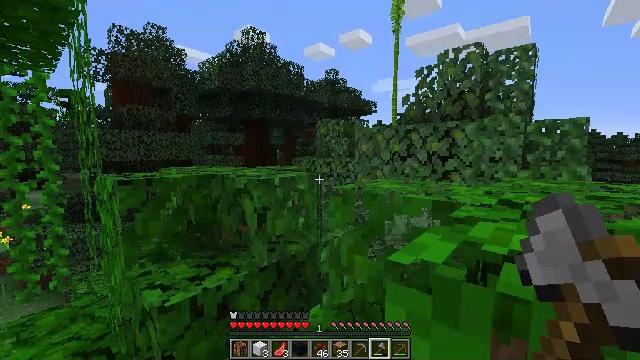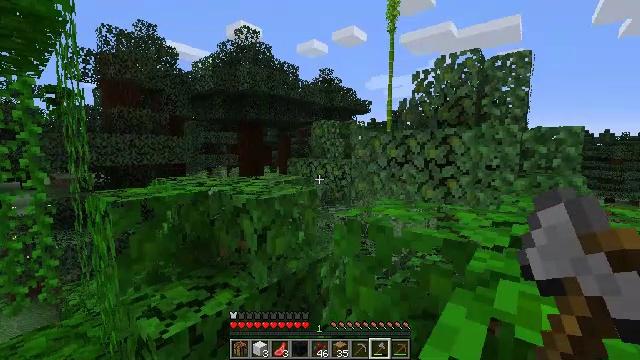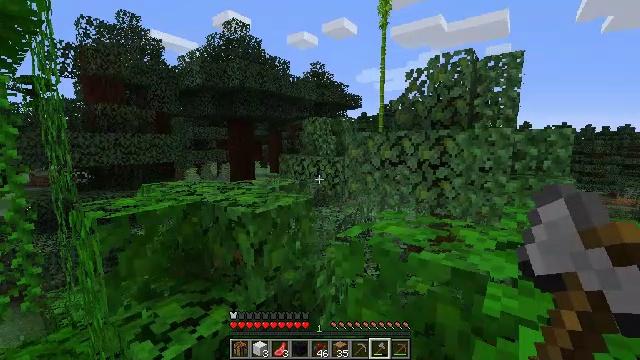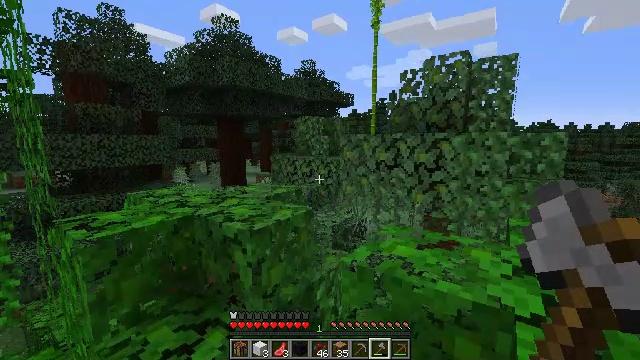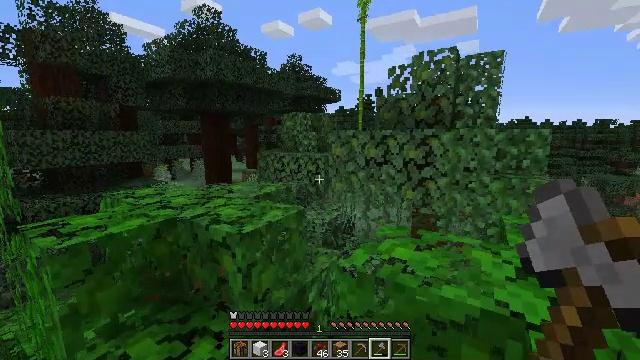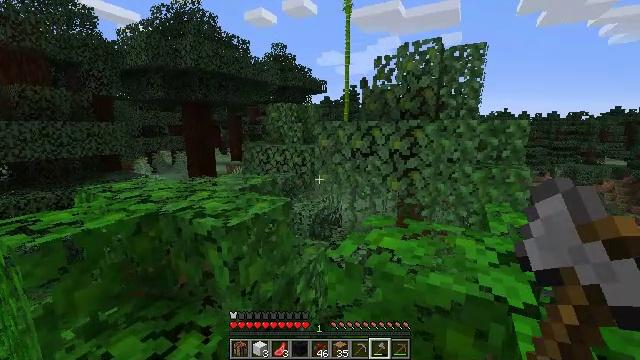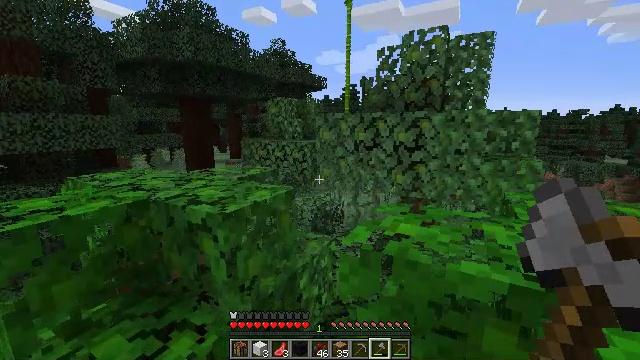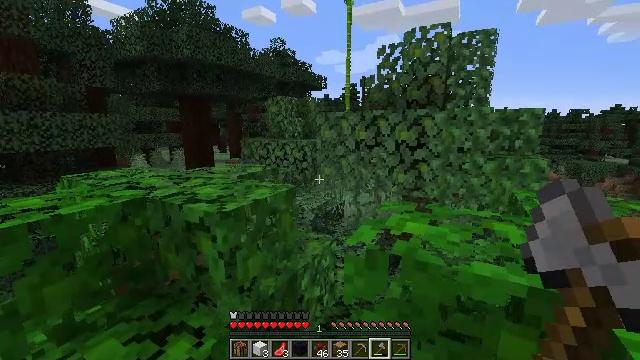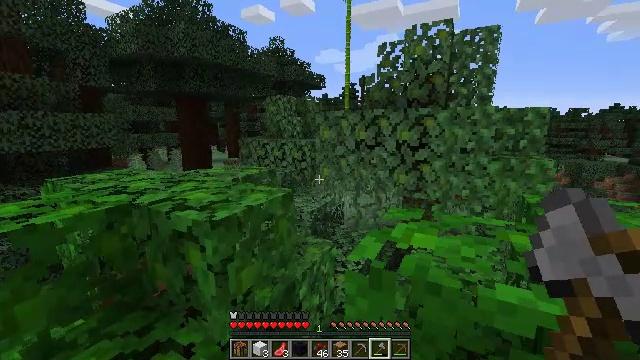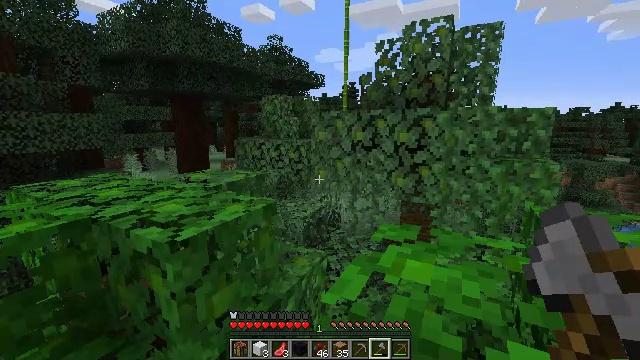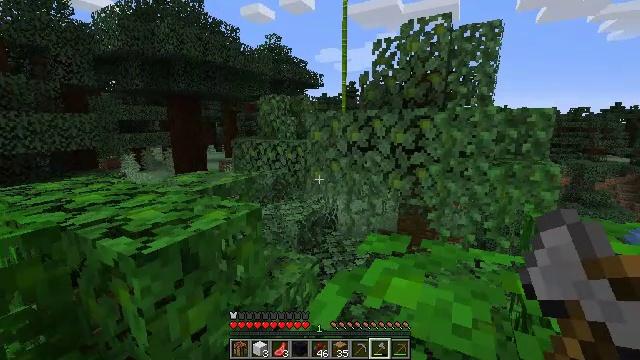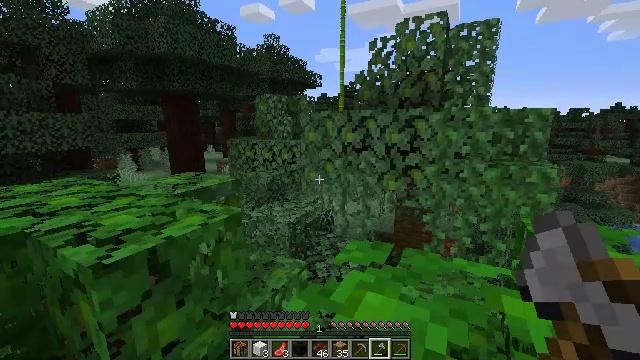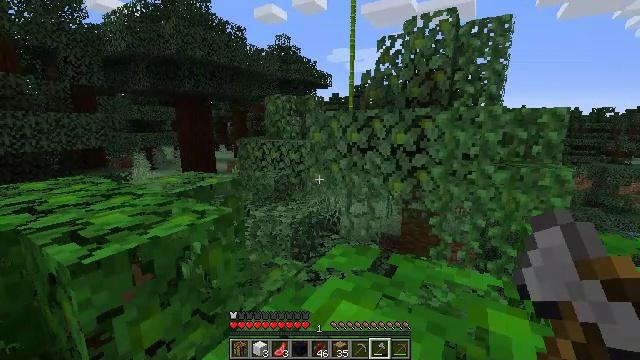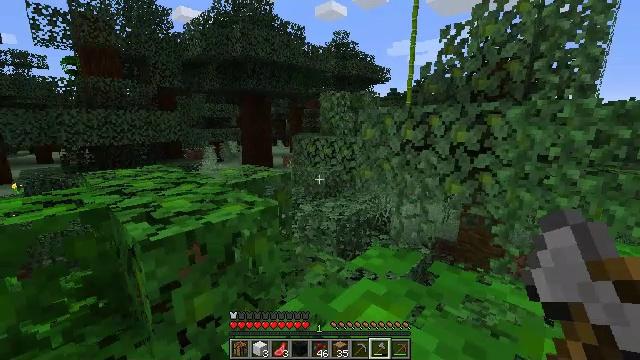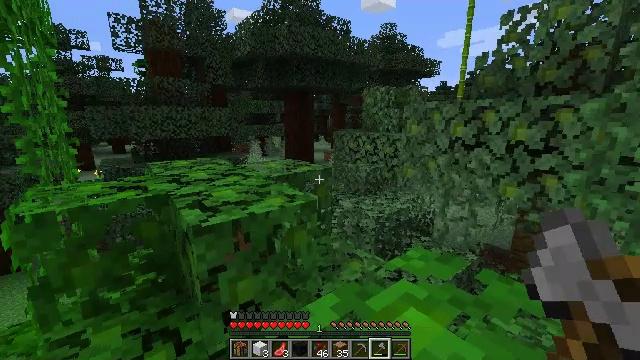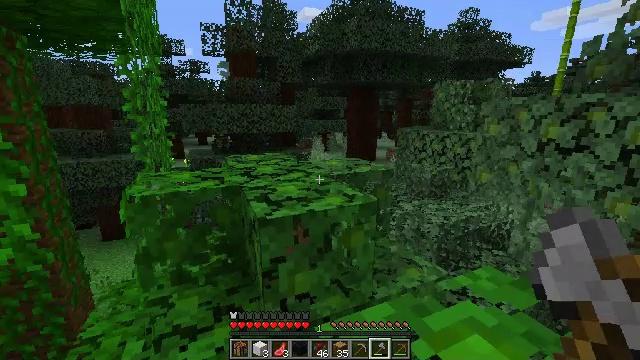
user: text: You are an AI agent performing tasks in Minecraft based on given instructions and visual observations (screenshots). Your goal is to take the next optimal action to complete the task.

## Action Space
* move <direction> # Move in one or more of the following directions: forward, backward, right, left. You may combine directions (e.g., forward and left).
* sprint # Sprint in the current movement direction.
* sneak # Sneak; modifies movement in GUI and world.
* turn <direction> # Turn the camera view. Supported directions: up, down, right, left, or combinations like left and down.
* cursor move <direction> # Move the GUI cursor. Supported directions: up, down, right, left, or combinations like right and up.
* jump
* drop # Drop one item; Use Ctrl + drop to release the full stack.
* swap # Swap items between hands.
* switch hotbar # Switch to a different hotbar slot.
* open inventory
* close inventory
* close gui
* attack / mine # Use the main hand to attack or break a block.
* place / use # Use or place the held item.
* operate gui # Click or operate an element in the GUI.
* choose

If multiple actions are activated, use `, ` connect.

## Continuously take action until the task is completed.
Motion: motion action
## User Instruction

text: Clear the jungle leaves to make way.
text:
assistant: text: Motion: move forward, turn right, jump
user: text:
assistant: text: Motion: move forward, turn right and down, jump
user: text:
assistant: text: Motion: move forward, turn right, jump
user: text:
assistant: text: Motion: move forward and move right, turn right
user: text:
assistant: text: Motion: move forward and move right, turn right and down
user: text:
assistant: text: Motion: move forward and move right
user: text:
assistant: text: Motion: move forward and move right
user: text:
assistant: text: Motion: move forward and move right
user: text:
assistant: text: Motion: move forward and move right
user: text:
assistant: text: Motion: move forward and move right
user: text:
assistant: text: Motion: move right
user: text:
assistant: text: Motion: move right, turn left
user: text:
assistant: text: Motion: move right, turn left
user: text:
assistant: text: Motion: move right, turn left
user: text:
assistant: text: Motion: move right, turn left, jump
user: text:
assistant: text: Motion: move right, turn left, jump
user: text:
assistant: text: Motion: move right, turn left and down, jump
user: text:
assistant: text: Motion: turn left
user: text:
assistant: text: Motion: turn left and up
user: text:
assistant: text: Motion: turn left and up
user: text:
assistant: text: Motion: turn left and up
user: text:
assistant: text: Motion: turn up
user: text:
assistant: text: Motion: move back
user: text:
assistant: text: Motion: move back
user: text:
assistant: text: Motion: move back
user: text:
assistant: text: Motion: move back and move left
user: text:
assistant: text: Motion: move left
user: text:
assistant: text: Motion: no_op
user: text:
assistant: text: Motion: turn down
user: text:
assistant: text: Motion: turn left and down